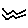
Label: zigzag